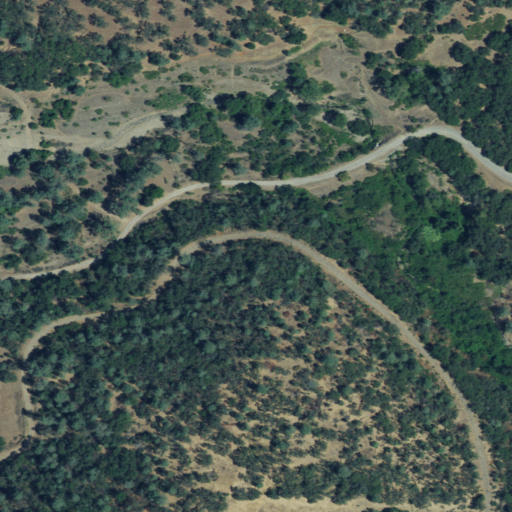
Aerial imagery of valley in California named Big Ravine containing shrub, evergreen forest, grassland, open development, deciduous forest, and low intensity development